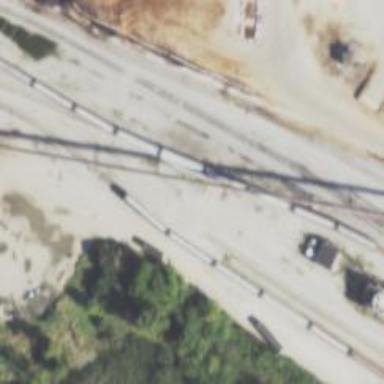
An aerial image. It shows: Rail spur service.